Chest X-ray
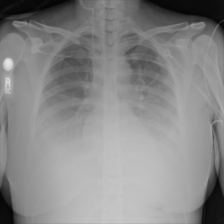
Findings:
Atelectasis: negative
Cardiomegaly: negative
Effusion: positive
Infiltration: negative
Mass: negative
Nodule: negative
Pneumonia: negative
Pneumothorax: negative
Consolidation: negative
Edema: negative
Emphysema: negative
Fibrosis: negative
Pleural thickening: negative
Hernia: negative